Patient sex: F
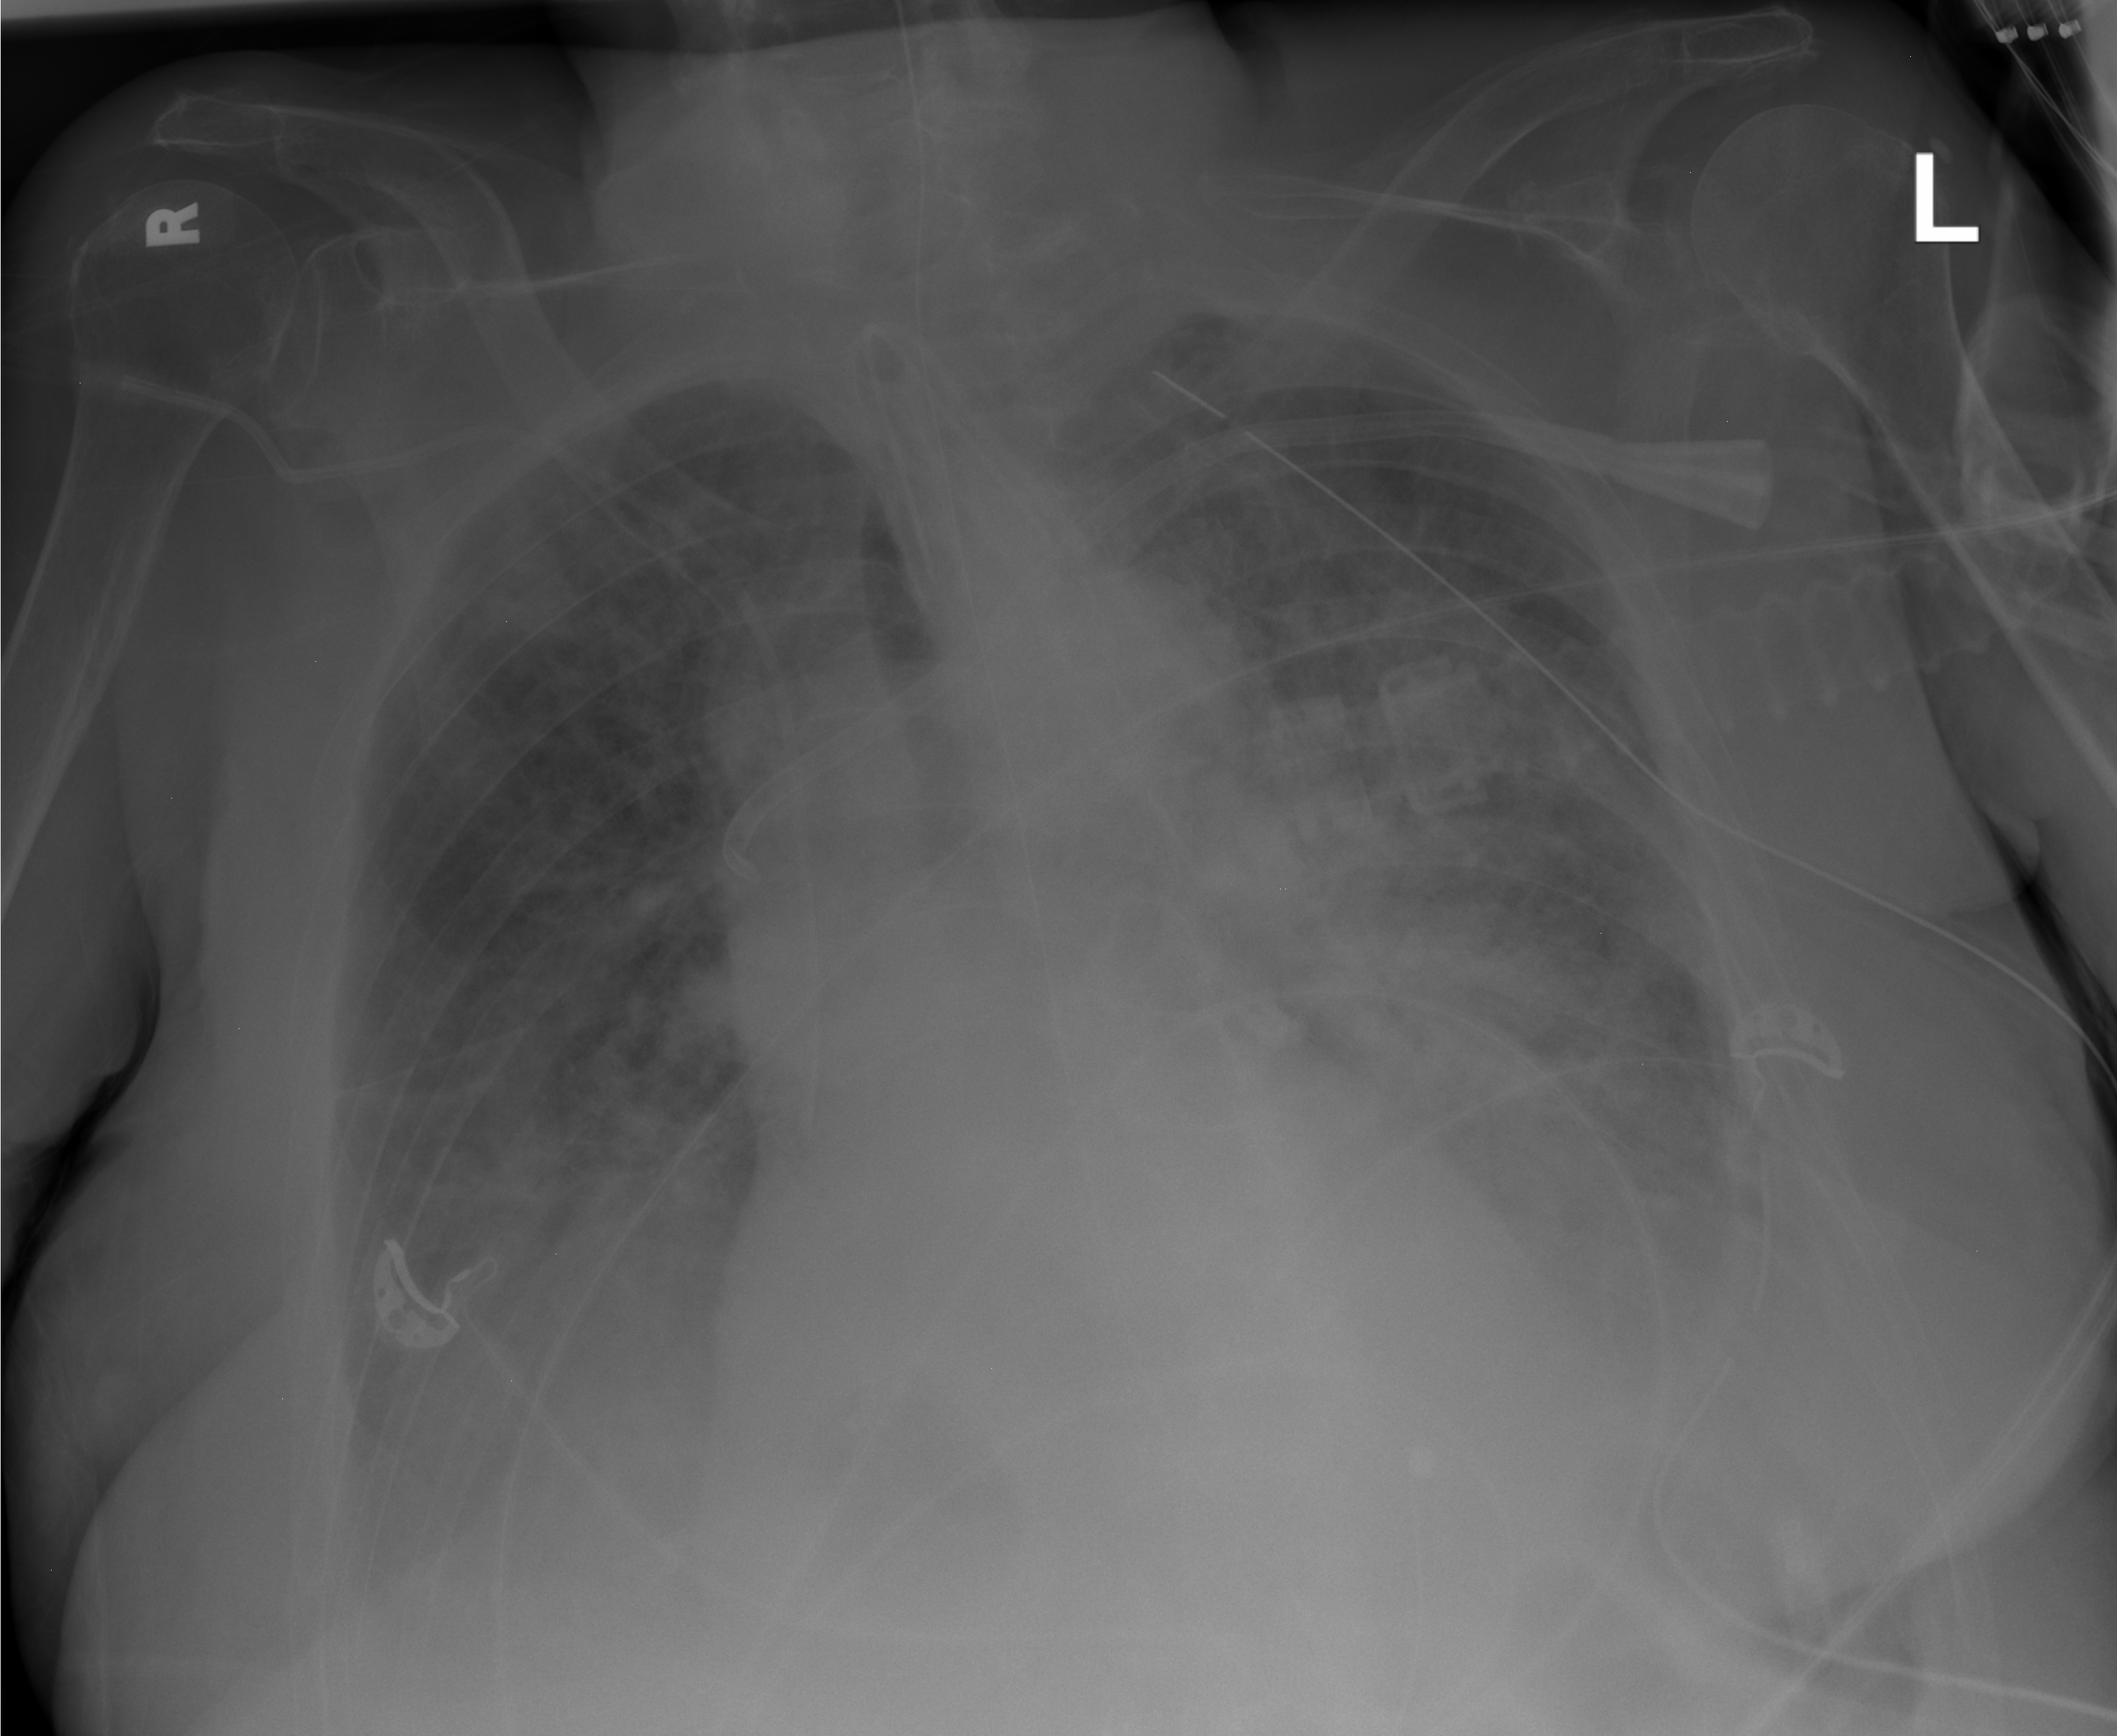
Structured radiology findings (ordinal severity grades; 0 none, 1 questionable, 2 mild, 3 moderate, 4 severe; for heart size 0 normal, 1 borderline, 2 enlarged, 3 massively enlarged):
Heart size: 2
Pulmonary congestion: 2
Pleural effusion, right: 3
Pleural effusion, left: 3
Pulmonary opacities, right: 2
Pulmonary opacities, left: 3
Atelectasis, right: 2
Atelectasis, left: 2